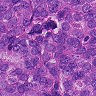
Metastatic tissue present: yes